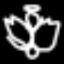
Label: angel